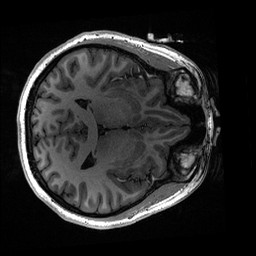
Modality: T1w
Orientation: axial
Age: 21
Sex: female
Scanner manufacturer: ge
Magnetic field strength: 3 T
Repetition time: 0.006952 s
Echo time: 0.00292 s